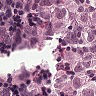
Metastatic tissue present: yes